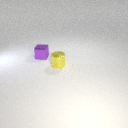
small yellow metal cylinder in front of small purple metal cube